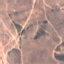
Land use / land cover: HerbaceousVegetation